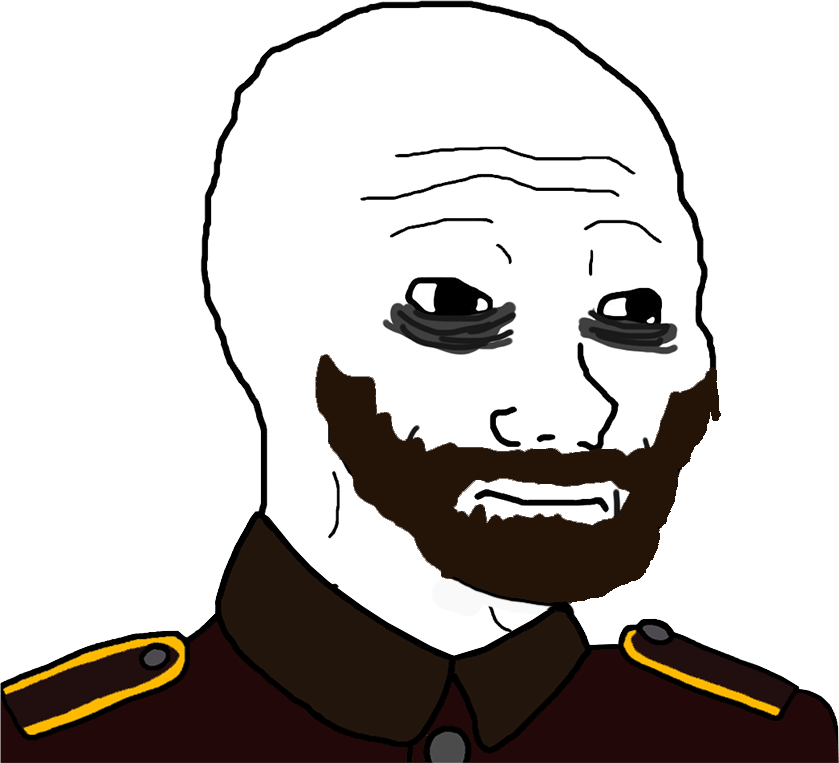
Label: 5_Doomer